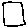
Label: square